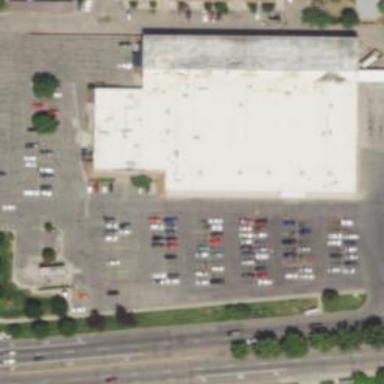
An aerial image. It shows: Supermarket.